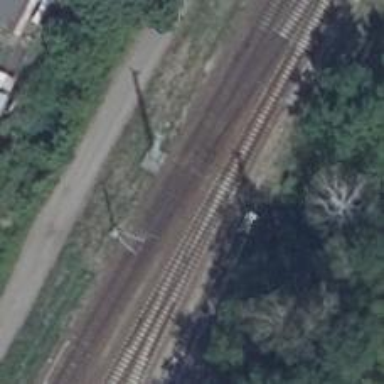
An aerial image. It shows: Railway switch.